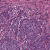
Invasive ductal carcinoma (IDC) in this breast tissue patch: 1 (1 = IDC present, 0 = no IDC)